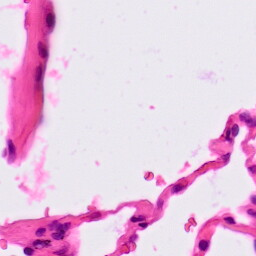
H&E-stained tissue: Lung